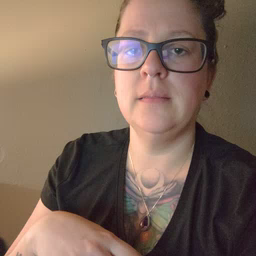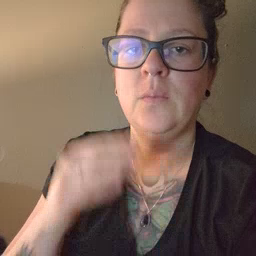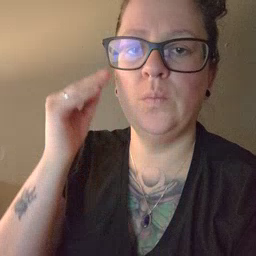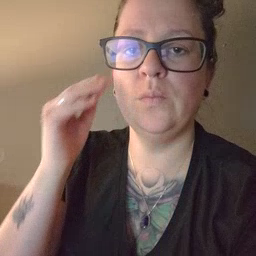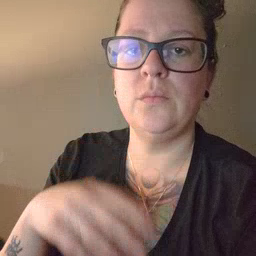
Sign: home